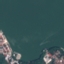
Land use / land cover: SeaLake